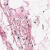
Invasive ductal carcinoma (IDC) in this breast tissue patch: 0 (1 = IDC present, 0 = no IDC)